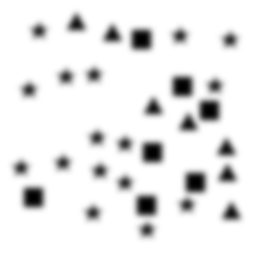
Squares: 7
Triangles: 7
Stars: 16
Total shapes: 30